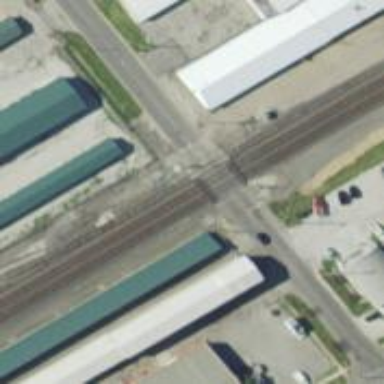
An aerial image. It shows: Level crossing with lights at railway intersection.